Aerial crown-view tile of a tropical tree (Barro Colorado Island, Panama), acquired 20240918:
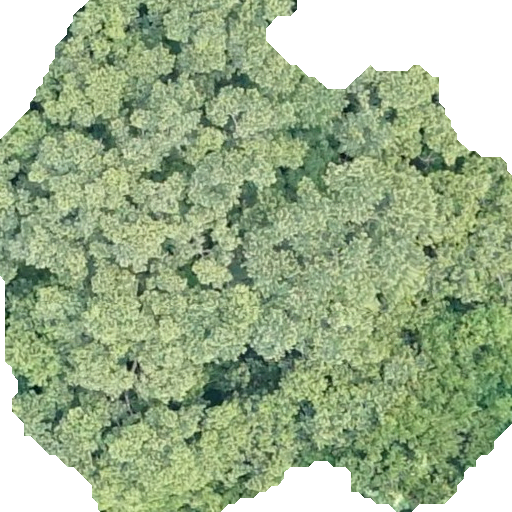
Species: Luehea seemannii
GBIF accepted scientific name: Luehea seemannii
Crown area: 379.408 m²